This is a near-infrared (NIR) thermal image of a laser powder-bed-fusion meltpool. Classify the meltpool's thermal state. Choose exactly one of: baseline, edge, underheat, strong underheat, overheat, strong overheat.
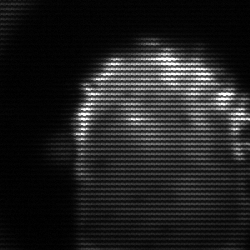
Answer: baseline